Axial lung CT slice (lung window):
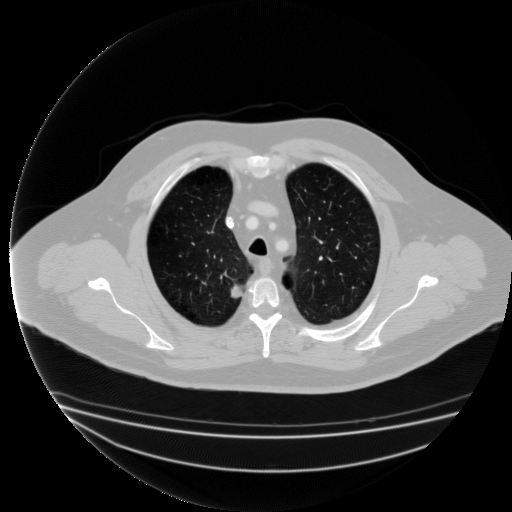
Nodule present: yes
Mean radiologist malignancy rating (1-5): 4